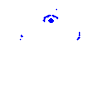
Particle: pion